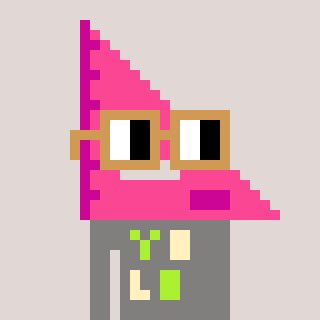
a pixel art character with square brown glasses, a squadron ruler-shaped head and a bluegrey-colored body on a warm background